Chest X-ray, PA view. Patient: 50 years old, sex F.
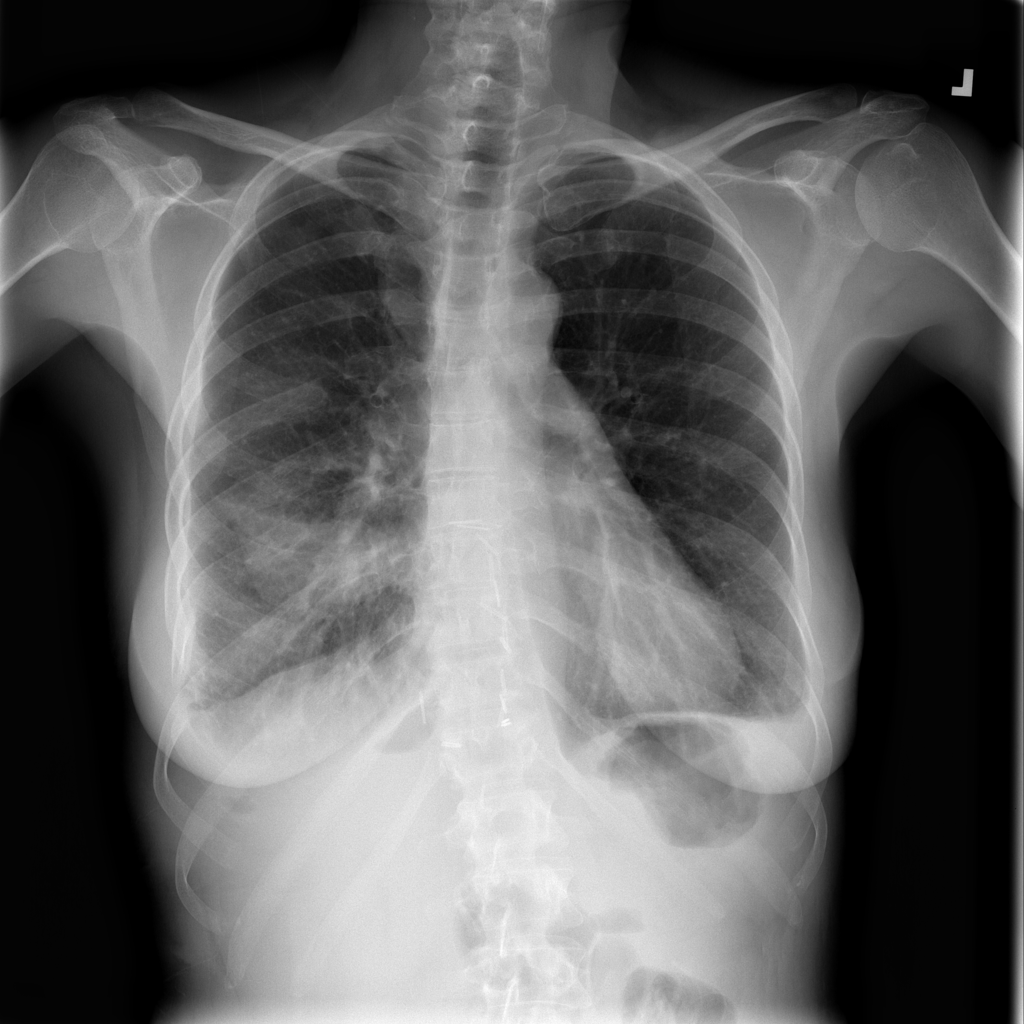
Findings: Atelectasis, Infiltration, Pleural_Thickening